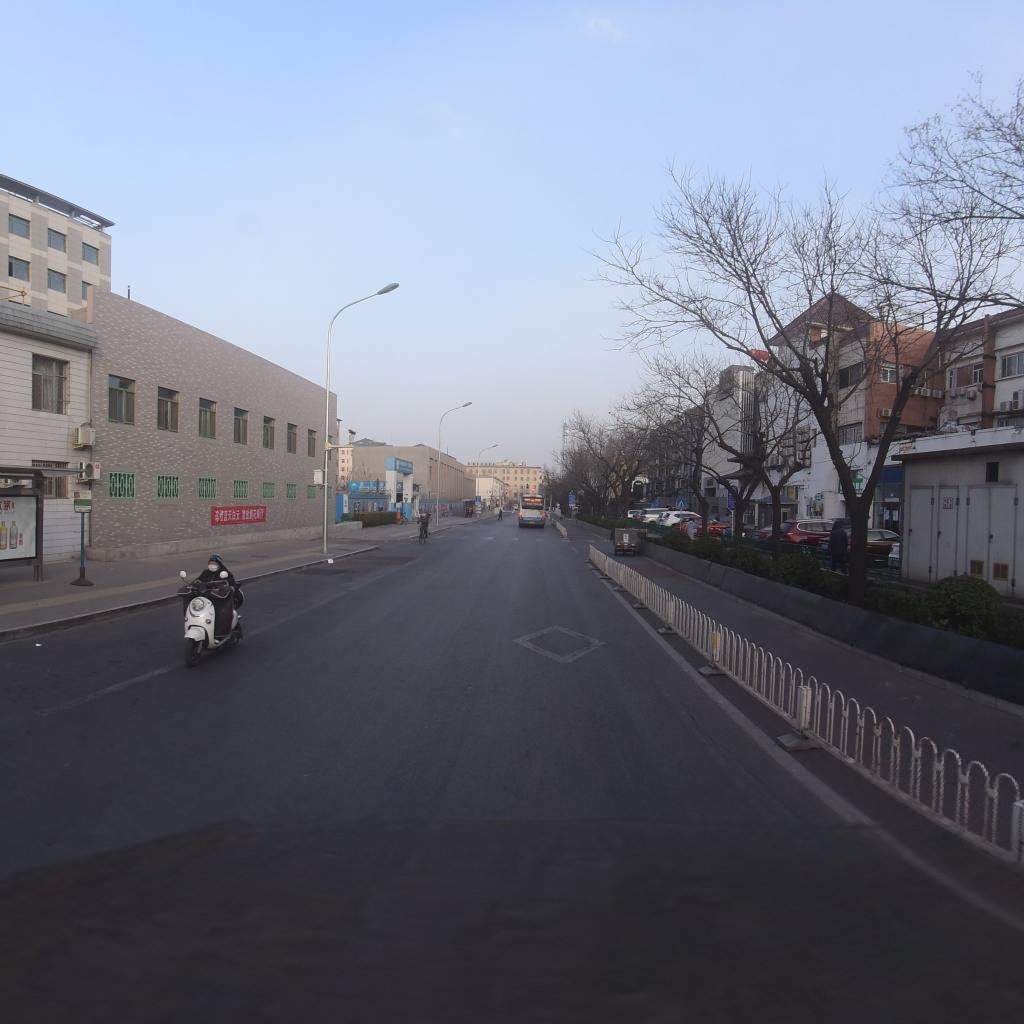
Region: Xicheng
Road damage annotations: longitudinal crack